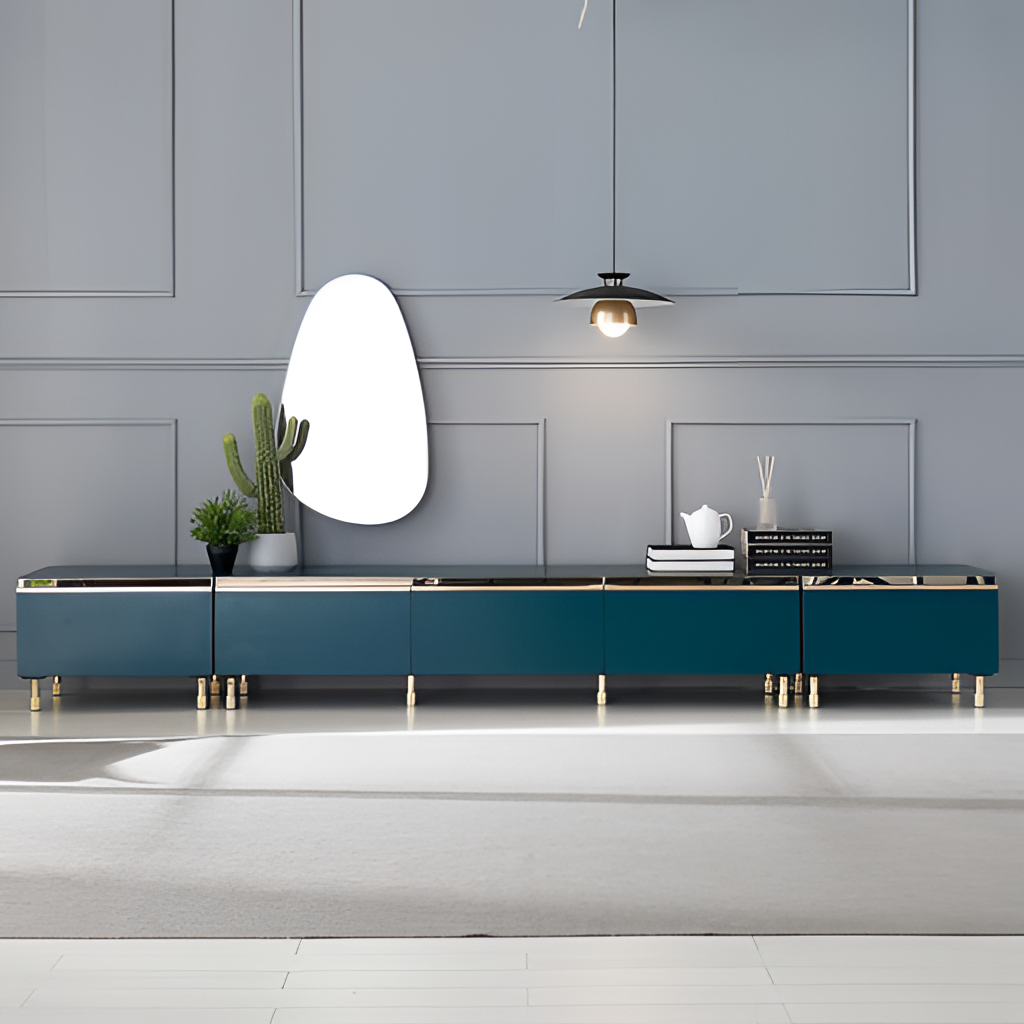
dark teal wood sideboard, living room, contemporary, paint wallpaper, with solid pattern, wood flooring, with wide plank pattern